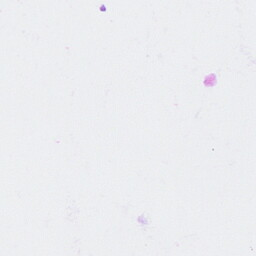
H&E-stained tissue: Ovarian